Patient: sex M, age 60
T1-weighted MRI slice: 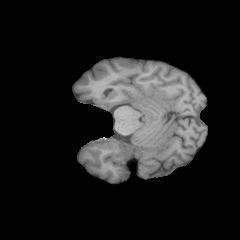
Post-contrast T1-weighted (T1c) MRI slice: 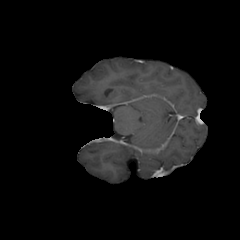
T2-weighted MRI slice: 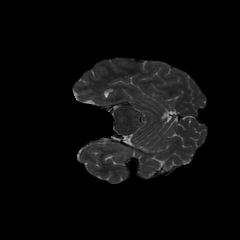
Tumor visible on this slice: no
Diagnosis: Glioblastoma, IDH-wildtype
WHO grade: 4